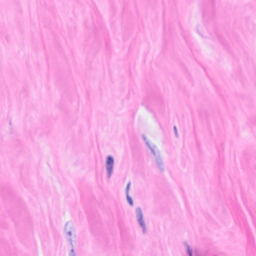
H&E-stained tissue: Breast